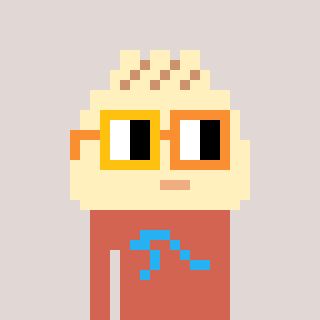
a pixel art character with square yellow and orange glasses, a porkbao-shaped head and a peachy-colored body on a warm background